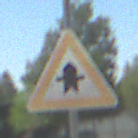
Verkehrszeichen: Vorfahrt
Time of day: Midday
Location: Outdoor (Nature)
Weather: Clear
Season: NotSpecified
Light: Natural